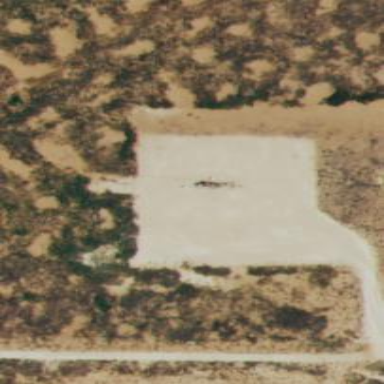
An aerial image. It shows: Wellsite surrounded by sand.